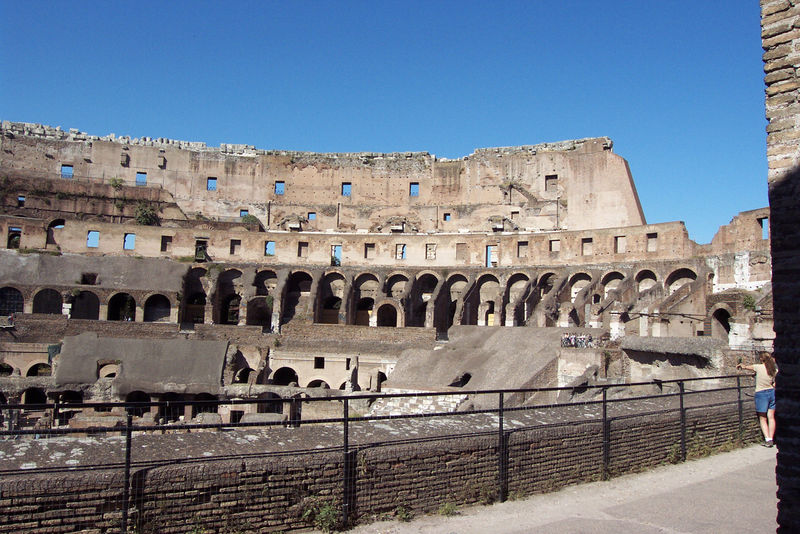
Titel: Kolosseum
Standort: Rom, Kolosseum (EU - I - Latium)
Schlagwörter: himmel, säulen, wand, architektur, stein, gitter, person, sommer, bogen, italien, mauer, ziegel, besucher, geländer, arena, ränge, foto, photographie, bögen, innenhof, ruine, bänke, rom, reihen, gemäuer, himme, blauer himmel, absperrung, verfallen, römisch, historisch, ziegelmauer, sitzreihen, touristen, amphitheater, kolosseum, kollosseum, colosseum, fotogrfie, colloseum, koloseeum